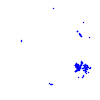
Particle: electron